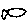
Label: fish